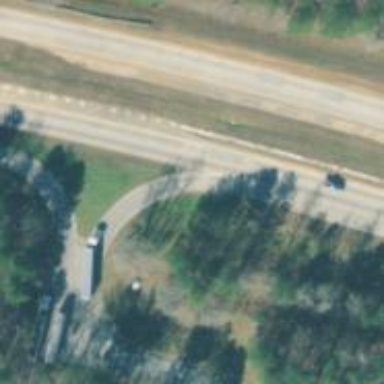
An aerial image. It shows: Trunk link road with asphalt surface.